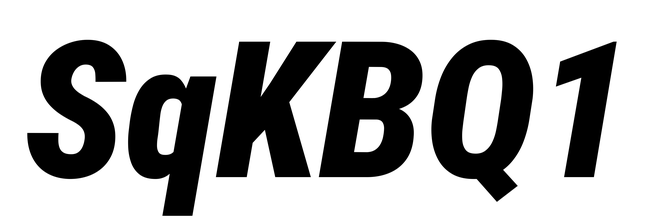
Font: Roboto-Italic_Condensed_Black_Italic